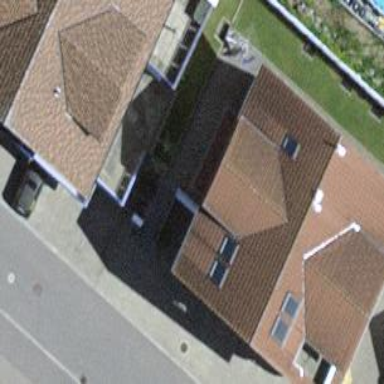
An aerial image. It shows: Simple and straightforward house.